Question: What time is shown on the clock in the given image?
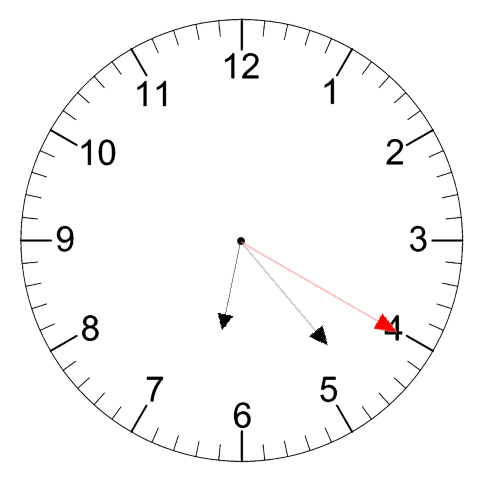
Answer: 06:23:20